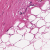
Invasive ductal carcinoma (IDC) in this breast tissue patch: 0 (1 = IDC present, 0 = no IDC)